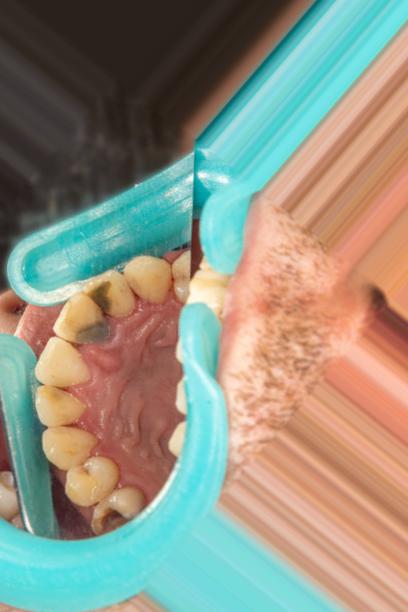
Condition: Caries